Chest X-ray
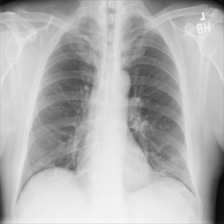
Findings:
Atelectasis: negative
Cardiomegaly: negative
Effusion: negative
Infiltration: negative
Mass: positive
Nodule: negative
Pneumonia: negative
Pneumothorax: negative
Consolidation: negative
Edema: negative
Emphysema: negative
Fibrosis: negative
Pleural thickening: negative
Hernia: negative